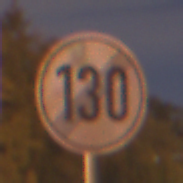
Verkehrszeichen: EndeGeschwindigkeit130
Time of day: Night
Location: Outdoor (Suburban)
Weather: PartlyCloudy
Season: NotSpecified
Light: Artificial